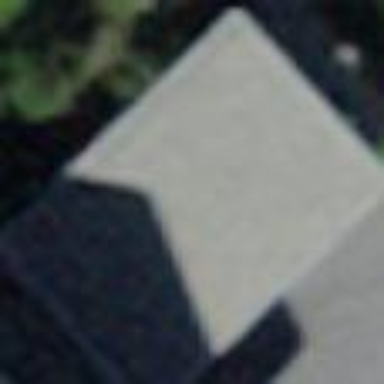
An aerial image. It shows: Carport structure.